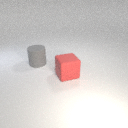
large gray rubber cylinder behind large red rubber cube